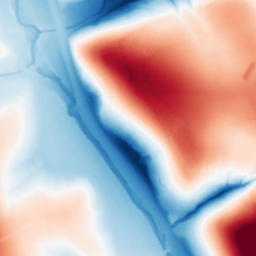
Category: classical
Decomposition family: gaussian_anisotropic
Decomposition parameters: sigma_x: 50
sigma_y: 50
Upsampling method: cubic_mitchell
Upsampling parameters: scale: 2
Upsampling scale: 2